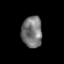
Tissue: prostate
Cell type: Epithelial cells
Senescence score: 0.2309
Nuclear area (px): 631
Mean DAPI intensity: 117.919